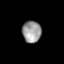
Tissue: skin
Cell type: Fibroblasts
Senescence score: 0.8254
Nuclear area (px): 401
Mean DAPI intensity: 154.175